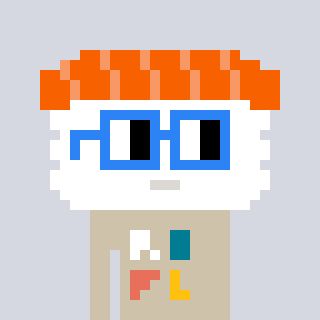
a pixel art character with square blue glasses, a nigiri-shaped head and a bege-colored body on a cool background